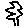
Label: tree